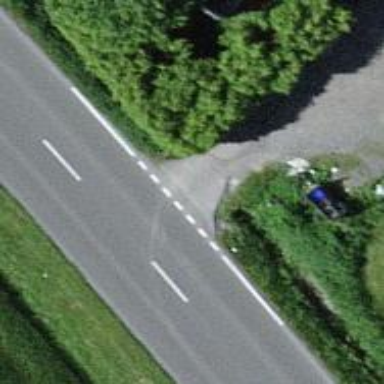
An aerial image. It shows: Primary road with asphalt surface.